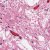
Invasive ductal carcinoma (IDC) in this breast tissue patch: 0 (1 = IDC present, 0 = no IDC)